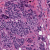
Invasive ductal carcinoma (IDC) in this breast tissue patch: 1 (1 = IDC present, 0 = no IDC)